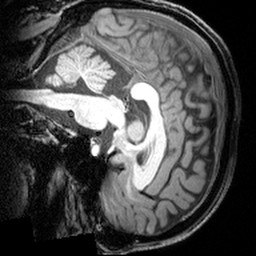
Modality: T1w
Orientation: sagittal
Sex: male
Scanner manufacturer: siemens
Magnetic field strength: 3 T
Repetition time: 1.9 s
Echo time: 0.00397 s